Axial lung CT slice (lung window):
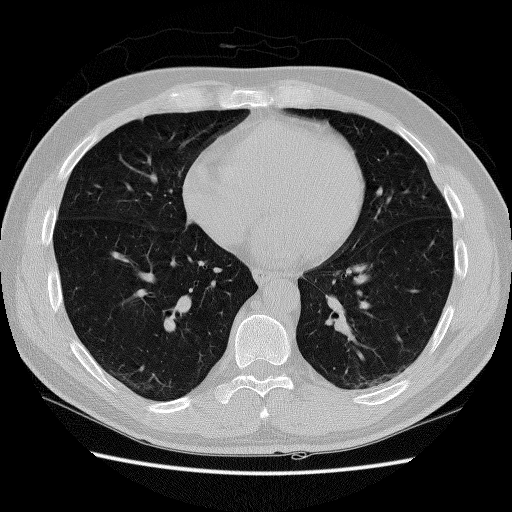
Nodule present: no